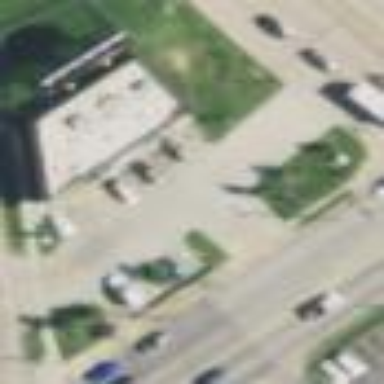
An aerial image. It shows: Retail area.